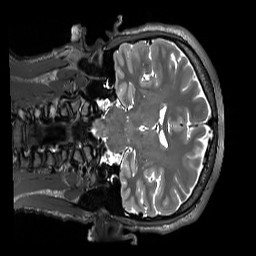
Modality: T2w
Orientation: coronal
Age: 28
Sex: male
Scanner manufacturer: siemens
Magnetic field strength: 3 T
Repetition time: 3.39 s
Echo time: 0.389 s